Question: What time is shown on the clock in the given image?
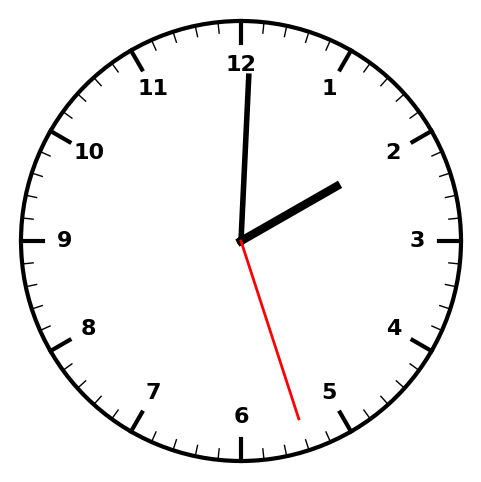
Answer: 02:00:27